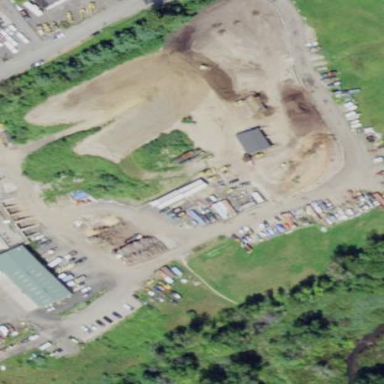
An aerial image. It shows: Quarry area.